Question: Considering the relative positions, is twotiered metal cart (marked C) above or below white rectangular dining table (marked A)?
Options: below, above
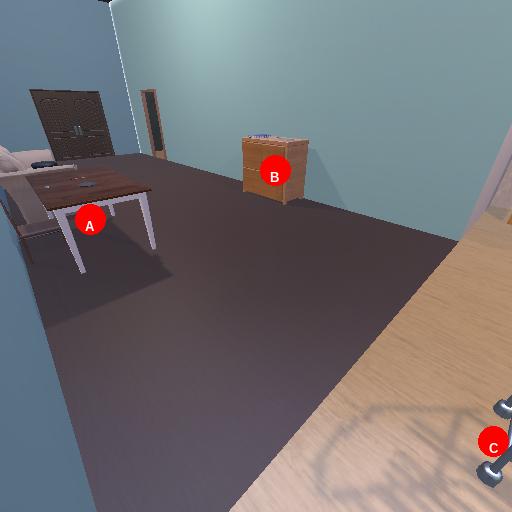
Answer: below